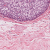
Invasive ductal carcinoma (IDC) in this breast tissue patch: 0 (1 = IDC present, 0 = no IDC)